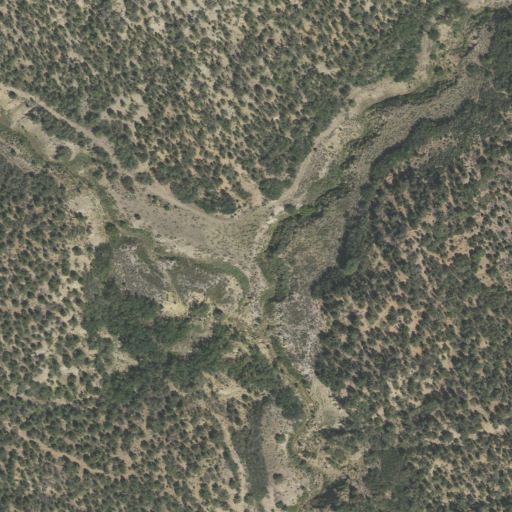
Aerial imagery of valley in Utah named Tater Canyon containing evergreen forest, deciduous forest, and shrub